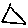
Label: triangle